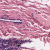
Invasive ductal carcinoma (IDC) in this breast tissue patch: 0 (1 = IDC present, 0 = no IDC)